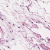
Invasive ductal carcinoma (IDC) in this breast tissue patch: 0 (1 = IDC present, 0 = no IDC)